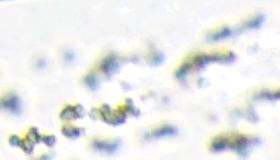
Label: Phaeocystis